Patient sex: M
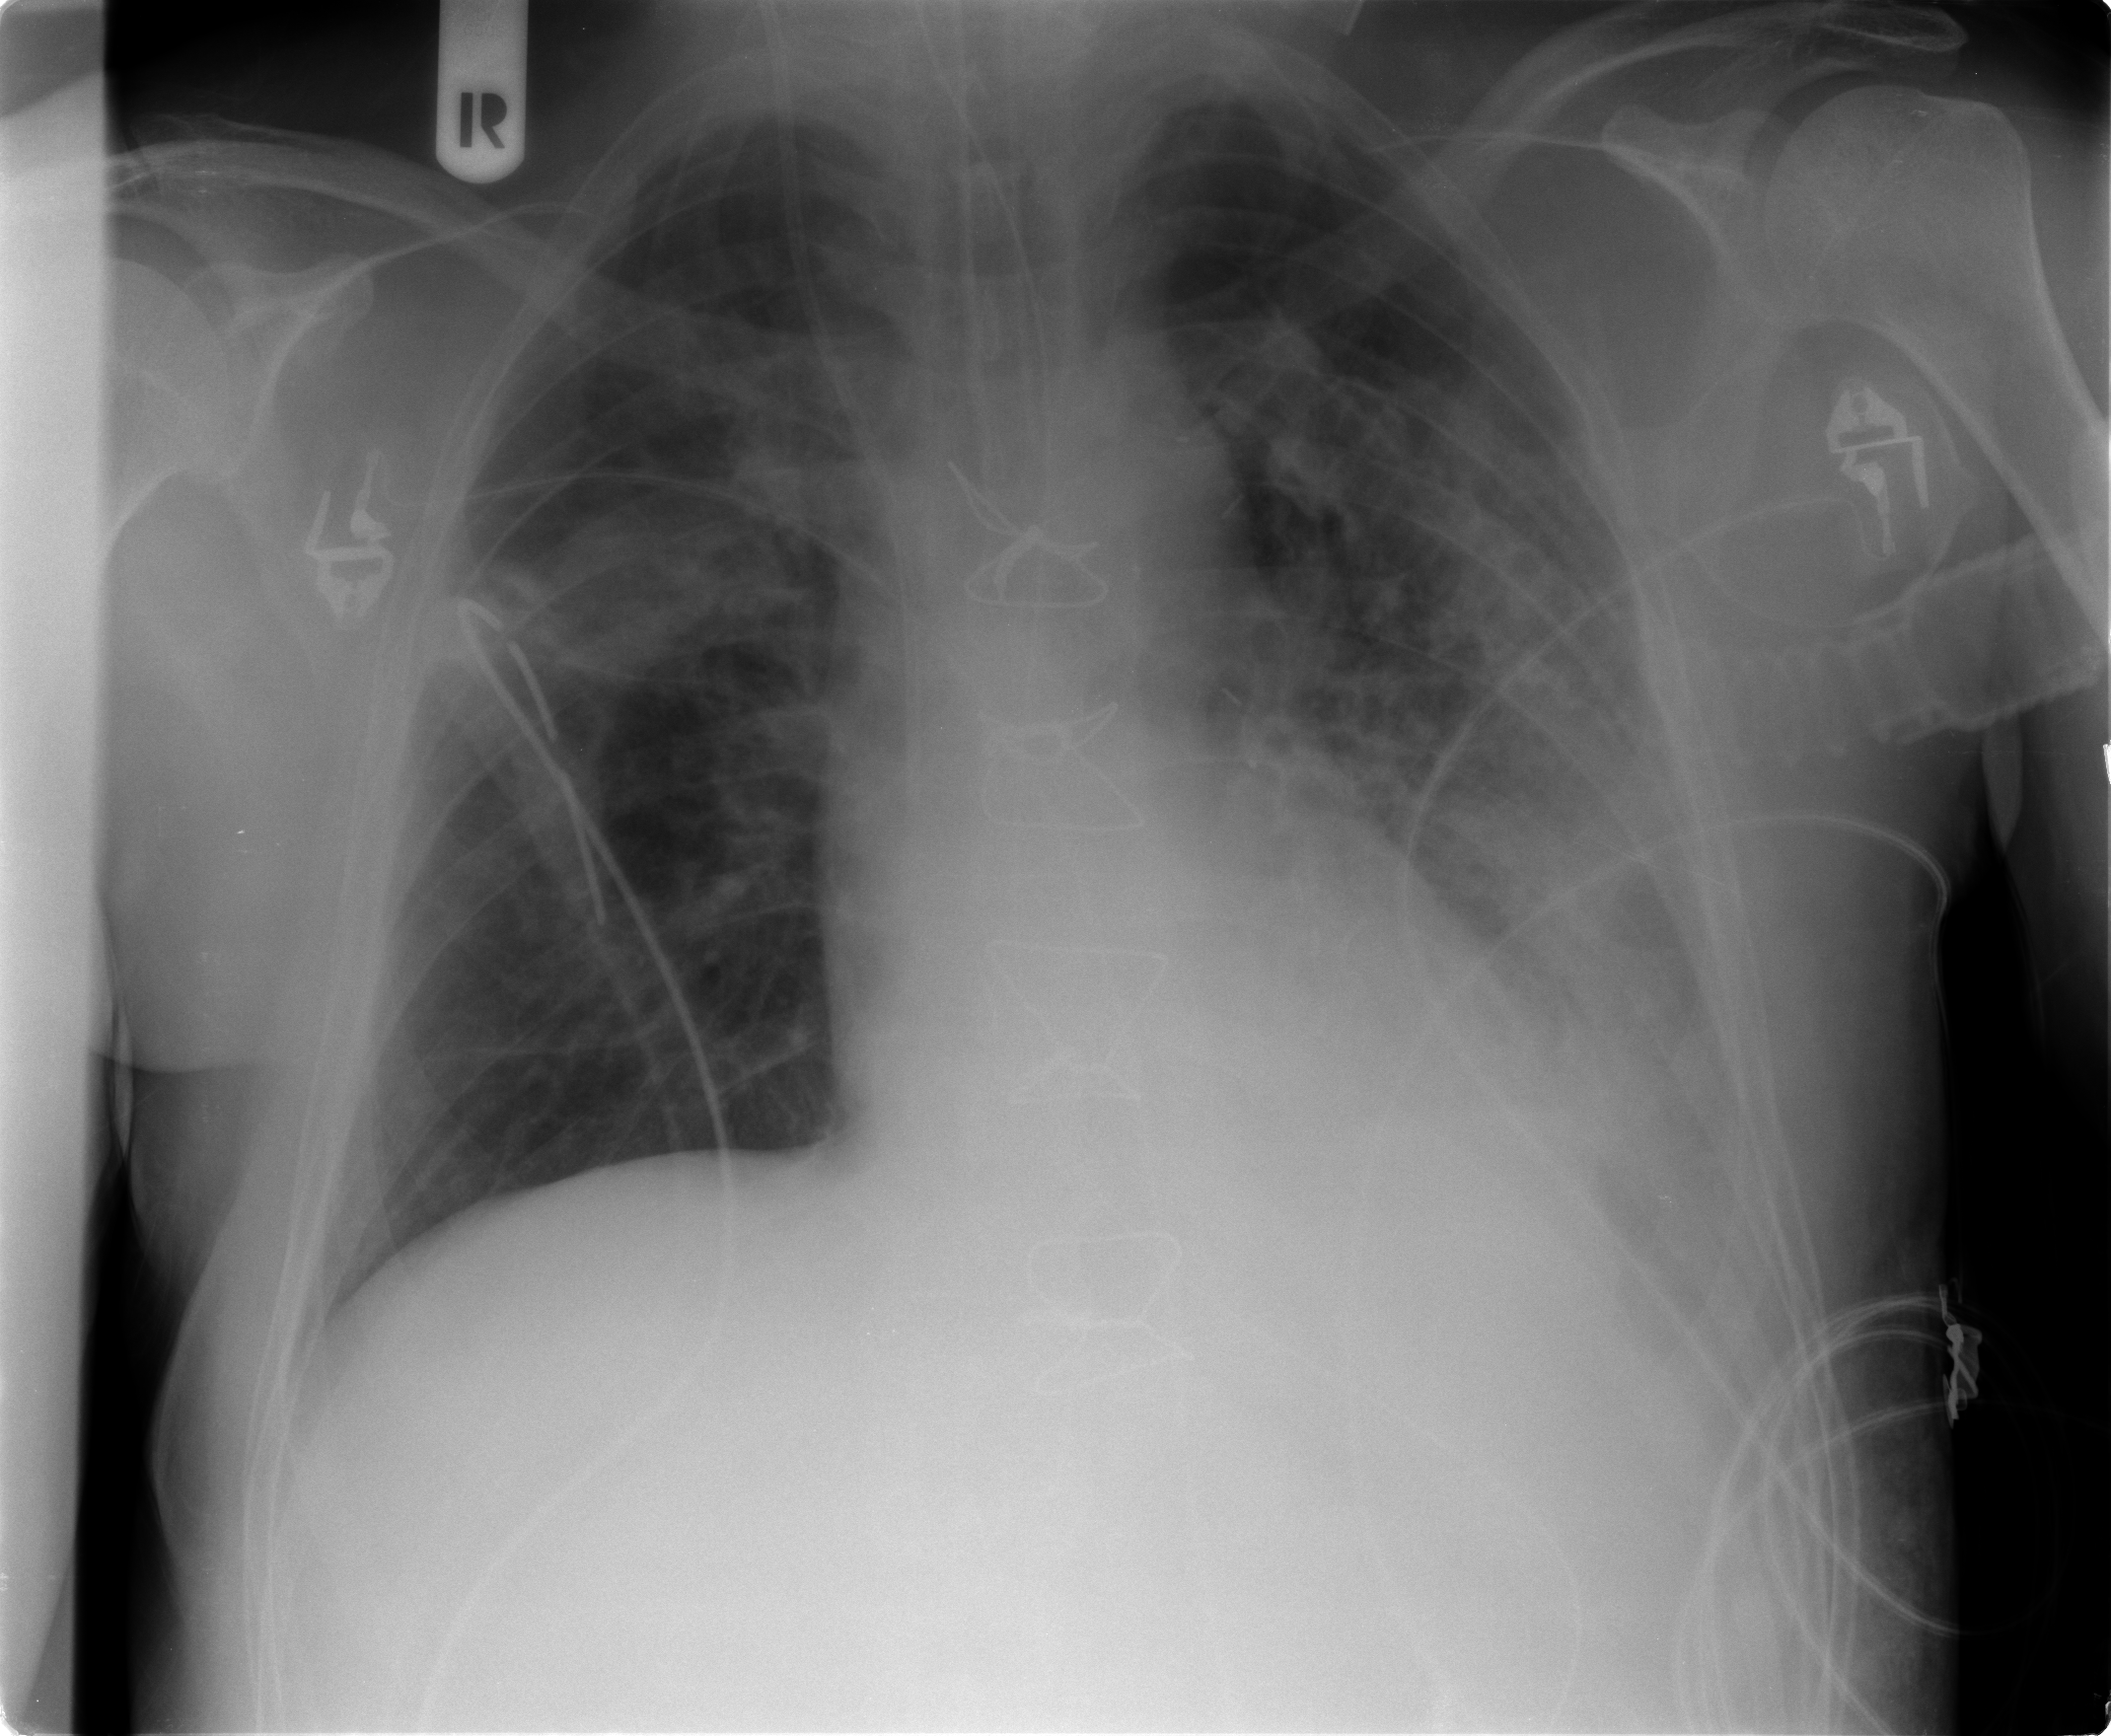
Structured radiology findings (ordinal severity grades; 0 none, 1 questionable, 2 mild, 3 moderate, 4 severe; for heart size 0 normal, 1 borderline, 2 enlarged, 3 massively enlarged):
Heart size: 0
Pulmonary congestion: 0
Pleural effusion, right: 0
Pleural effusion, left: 0
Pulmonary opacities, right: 3
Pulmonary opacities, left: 3
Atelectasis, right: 2
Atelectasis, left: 2